Field crop: tomato
Growth stage: 1
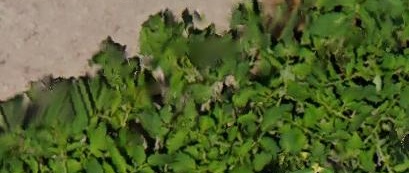
Species: tomato